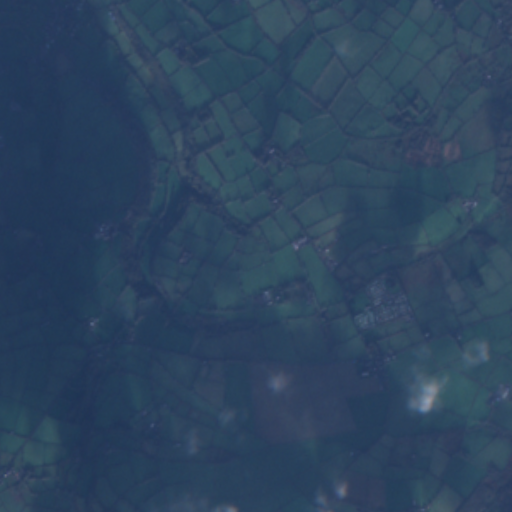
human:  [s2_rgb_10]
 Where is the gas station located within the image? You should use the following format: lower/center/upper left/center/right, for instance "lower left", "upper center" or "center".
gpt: The gas station is located in the lower left of the image.
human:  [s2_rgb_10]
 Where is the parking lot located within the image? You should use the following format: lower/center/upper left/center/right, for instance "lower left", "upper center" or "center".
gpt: The parking lot is located in the lower left of the image.
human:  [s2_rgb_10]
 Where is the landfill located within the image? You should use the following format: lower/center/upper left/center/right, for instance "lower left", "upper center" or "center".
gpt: There is no landfill in the image.